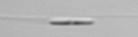
Label: pennate